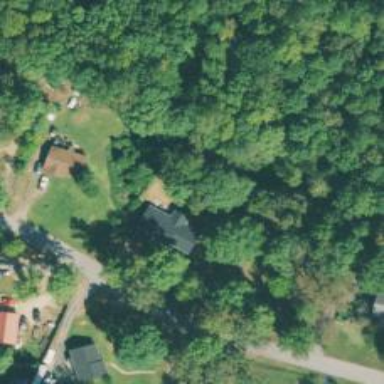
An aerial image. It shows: Driveway.